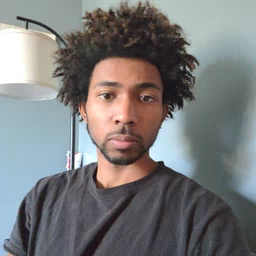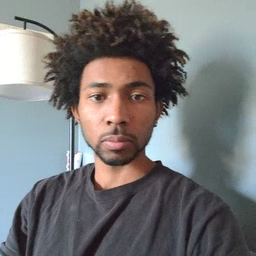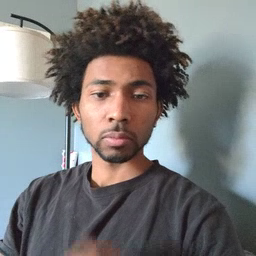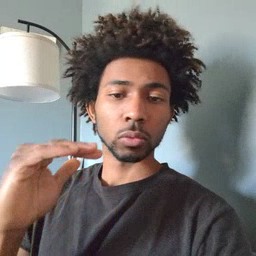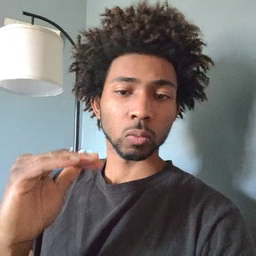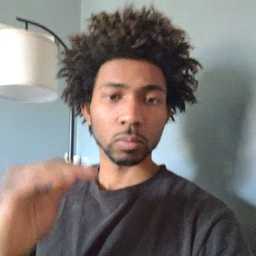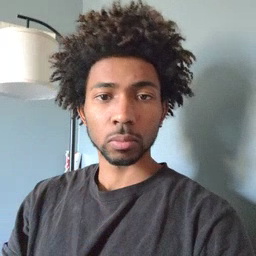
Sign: child